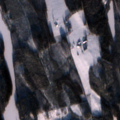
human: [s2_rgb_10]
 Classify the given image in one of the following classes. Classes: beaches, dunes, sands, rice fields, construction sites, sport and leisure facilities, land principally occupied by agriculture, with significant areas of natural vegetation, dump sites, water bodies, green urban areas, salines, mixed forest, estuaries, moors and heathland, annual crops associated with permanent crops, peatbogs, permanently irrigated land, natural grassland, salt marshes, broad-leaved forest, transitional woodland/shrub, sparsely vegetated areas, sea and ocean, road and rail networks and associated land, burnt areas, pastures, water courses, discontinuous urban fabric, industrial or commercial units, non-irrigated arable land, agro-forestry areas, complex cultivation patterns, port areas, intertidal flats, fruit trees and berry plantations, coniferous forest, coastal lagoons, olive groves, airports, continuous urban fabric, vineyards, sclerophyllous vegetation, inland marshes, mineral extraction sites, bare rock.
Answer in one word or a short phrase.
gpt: non-irrigated arable land, coniferous forest, mixed forest, water bodies